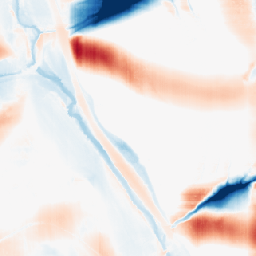
Category: morphological
Decomposition family: morphological_square
Decomposition parameters: operation: average
size: 50
Upsampling method: area
Upsampling parameters: scale: 8
Upsampling scale: 8